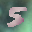
Label: 5